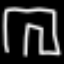
Label: pants